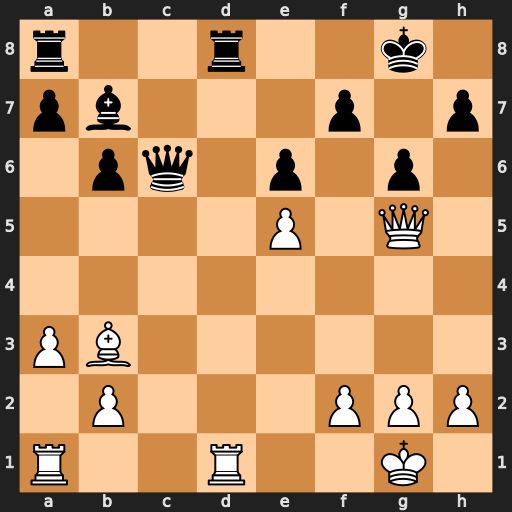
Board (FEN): r2r2k1/pb3p1p/1pq1p1p1/4P1Q1/8/PB6/1P3PPP/R2R2K1
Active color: w
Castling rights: -
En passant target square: -
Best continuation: Rxd8+ Rxd8 Qxd8+